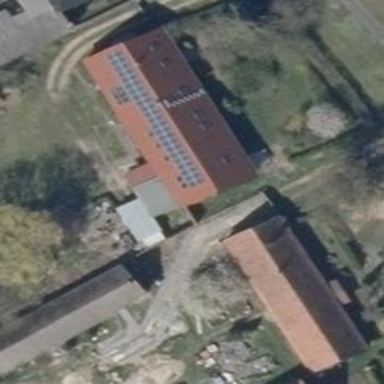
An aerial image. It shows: Solar photovoltaic panel generator producing electricity in small installation.